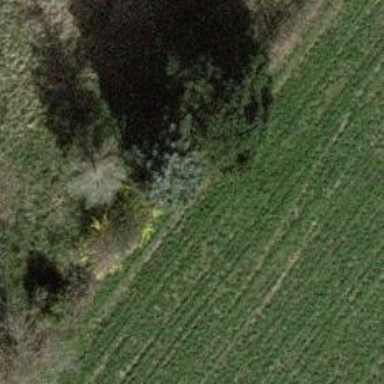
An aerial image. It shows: Evergreen needle-leaved tree.